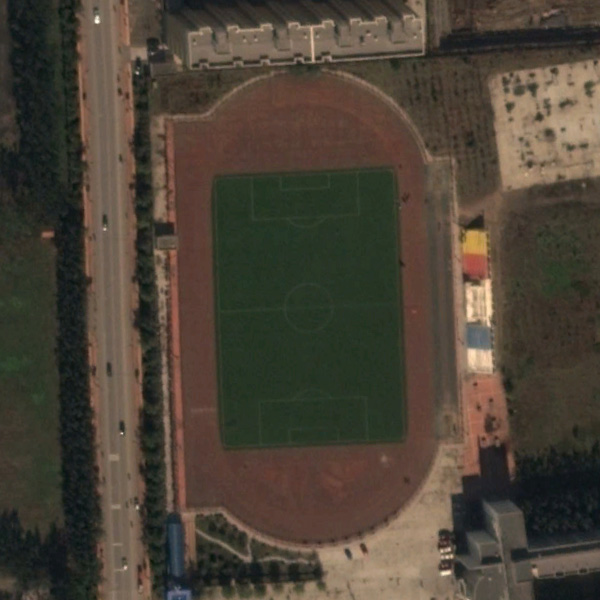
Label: Playground